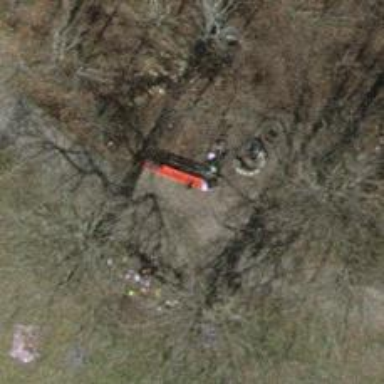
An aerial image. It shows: Red bench.